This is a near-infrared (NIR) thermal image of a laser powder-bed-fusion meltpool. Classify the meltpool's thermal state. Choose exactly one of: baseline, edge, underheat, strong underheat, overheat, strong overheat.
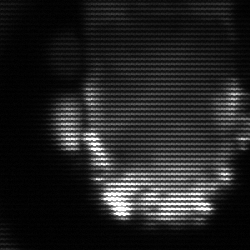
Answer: baseline